Question: Count the number of objects in the diagram.
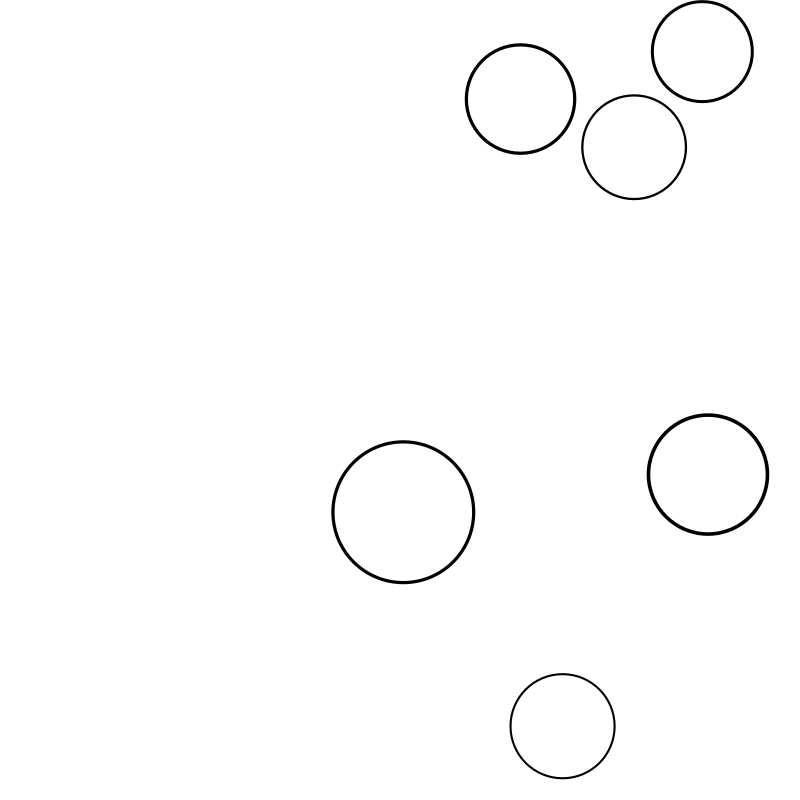
Answer: 6